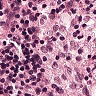
Metastatic tissue present: no